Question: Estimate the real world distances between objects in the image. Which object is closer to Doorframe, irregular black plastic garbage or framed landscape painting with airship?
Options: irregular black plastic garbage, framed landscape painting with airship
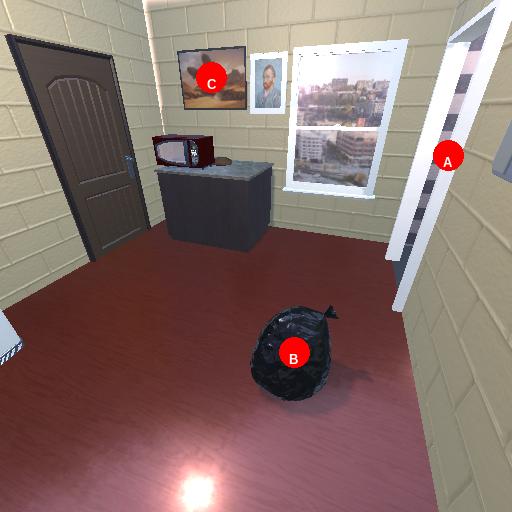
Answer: irregular black plastic garbage